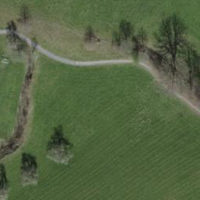
EUNIS habitat code: 25
Species observed at this site:
Acer campestre